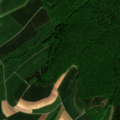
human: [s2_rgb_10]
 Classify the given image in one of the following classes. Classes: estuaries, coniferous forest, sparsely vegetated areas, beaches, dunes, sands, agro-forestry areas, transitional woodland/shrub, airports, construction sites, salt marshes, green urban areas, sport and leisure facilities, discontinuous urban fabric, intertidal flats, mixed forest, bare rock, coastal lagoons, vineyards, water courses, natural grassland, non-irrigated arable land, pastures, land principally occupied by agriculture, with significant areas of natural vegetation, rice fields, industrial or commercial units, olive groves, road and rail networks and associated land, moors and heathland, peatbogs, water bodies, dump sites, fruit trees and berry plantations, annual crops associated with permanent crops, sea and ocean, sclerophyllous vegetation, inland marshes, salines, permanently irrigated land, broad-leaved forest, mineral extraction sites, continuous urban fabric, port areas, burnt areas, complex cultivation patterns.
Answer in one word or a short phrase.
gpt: non-irrigated arable land, pastures, land principally occupied by agriculture, with significant areas of natural vegetation, broad-leaved forest